Question: I have a pagecontrol in the center of my main form (form1 in my image), and I want to open other forms docked into the pagecontrol. Because I have many controls on my child form, I need both vertical and horizontal scrollbars (on the child form I have active scrollbars option active), but here is the catch: when I use VCL Styles, my scrollbars aren't drawing as they should be and they are unusable. Is this some kind of a bug of VCL Styles?

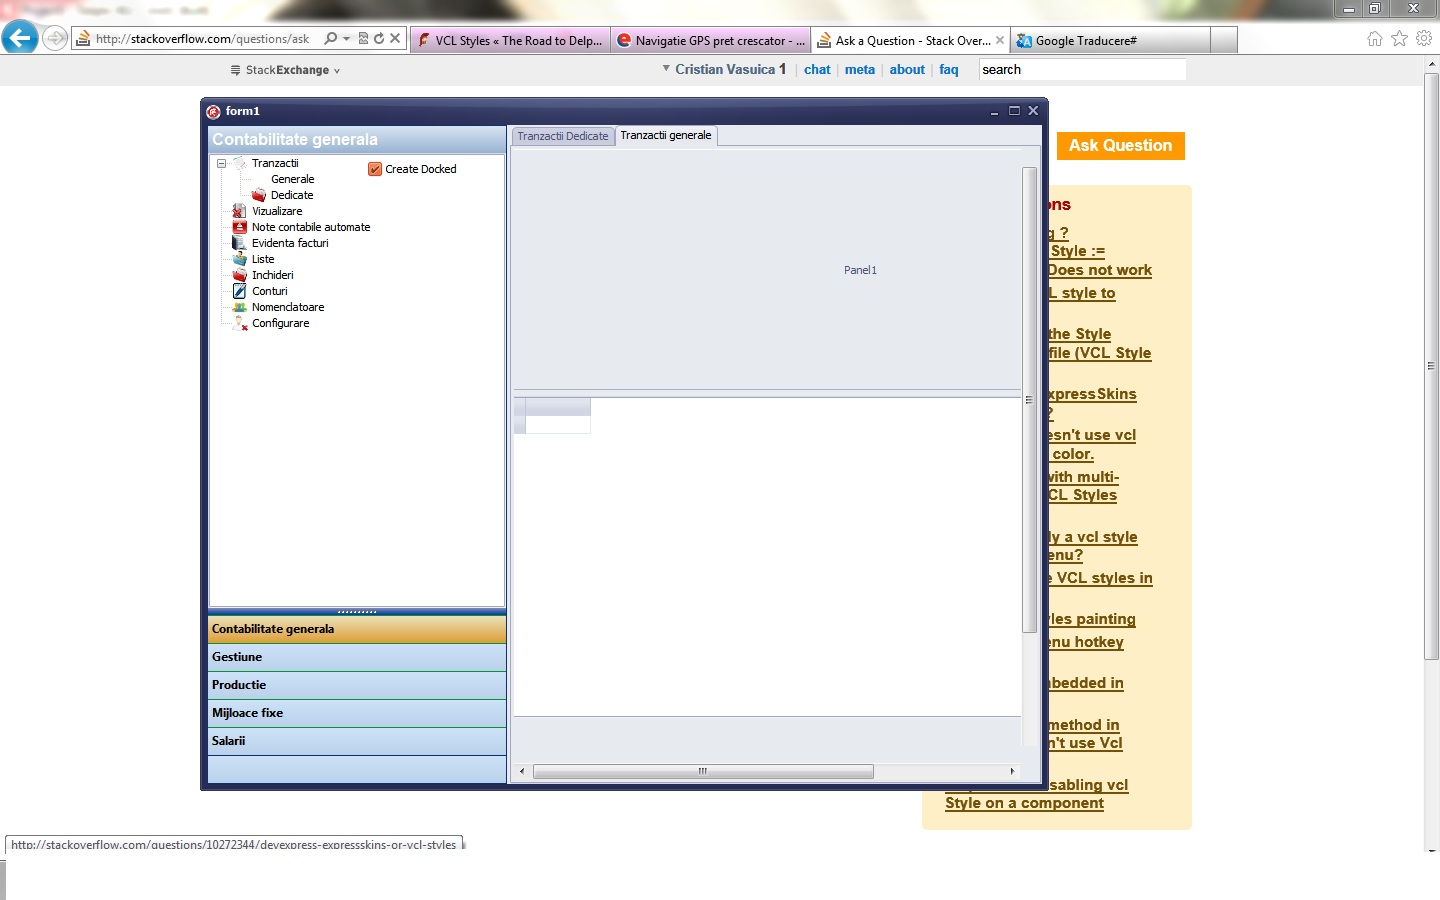
Answer: The scrollbars (<URL> which properly supports the vcl styles.